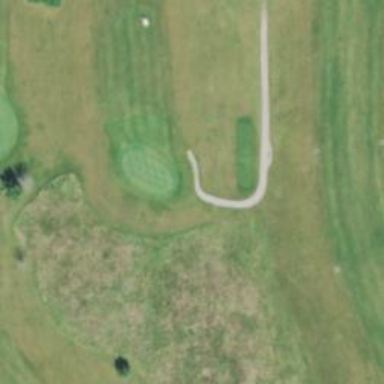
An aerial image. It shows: Service road designated as golf cart path.